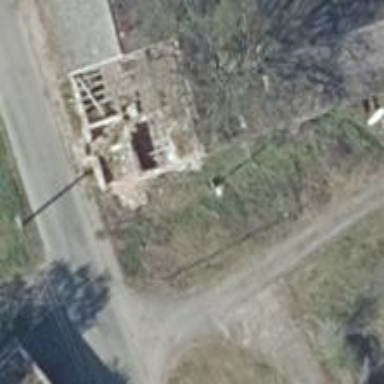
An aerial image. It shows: Ruins of building.